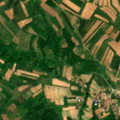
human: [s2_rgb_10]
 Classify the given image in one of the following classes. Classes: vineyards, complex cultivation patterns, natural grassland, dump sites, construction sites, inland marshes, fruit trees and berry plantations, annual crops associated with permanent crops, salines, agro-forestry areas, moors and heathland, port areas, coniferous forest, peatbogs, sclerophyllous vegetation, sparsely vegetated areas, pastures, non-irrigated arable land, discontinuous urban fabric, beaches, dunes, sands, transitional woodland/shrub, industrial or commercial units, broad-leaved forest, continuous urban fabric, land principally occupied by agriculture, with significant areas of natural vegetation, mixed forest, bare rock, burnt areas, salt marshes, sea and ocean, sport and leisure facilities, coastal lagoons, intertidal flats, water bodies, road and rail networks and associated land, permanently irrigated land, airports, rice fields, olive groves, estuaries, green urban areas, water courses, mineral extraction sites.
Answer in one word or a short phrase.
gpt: non-irrigated arable land, land principally occupied by agriculture, with significant areas of natural vegetation, broad-leaved forest, transitional woodland/shrub